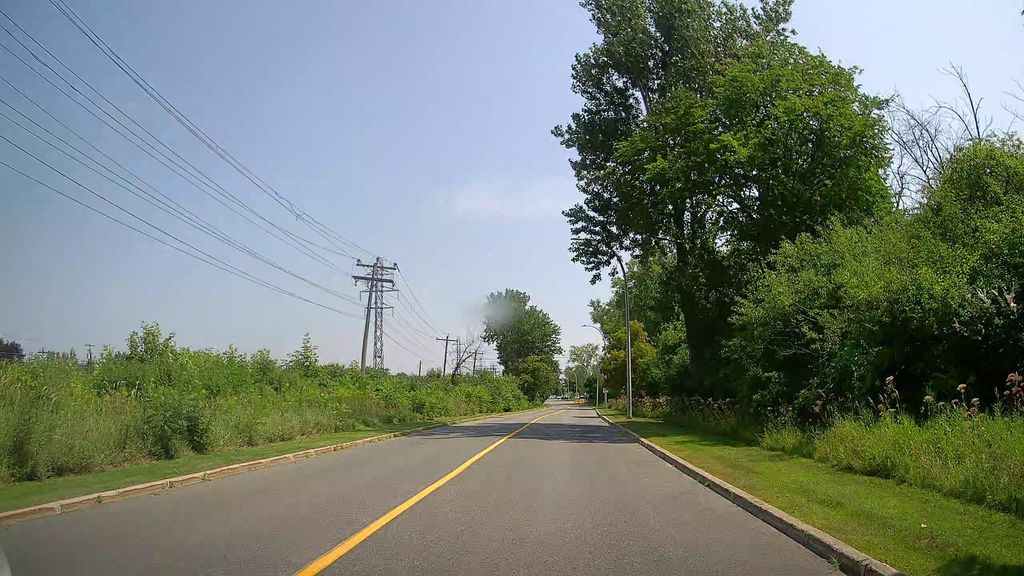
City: montreal